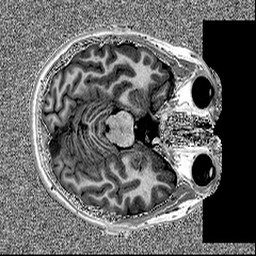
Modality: MP2RAGE
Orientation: axial
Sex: female